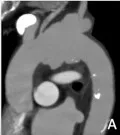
Preoperative computed tomography angiography (CTA) showing rapid growth of the syphilitic aortic arch aneurysm 55 days after the first visit to the outpatient's clinic (A, B, C) and the urgent setting. Axial.
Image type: radiology (ct)